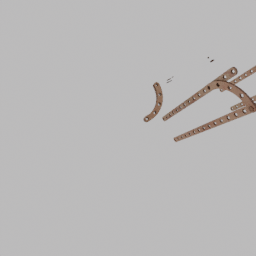
Label: furniture